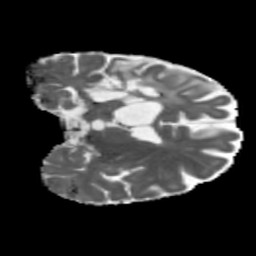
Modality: MD
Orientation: coronal
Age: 60
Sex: male
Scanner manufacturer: siemens
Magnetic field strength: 3 T
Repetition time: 5.47 s
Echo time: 0.0854 s